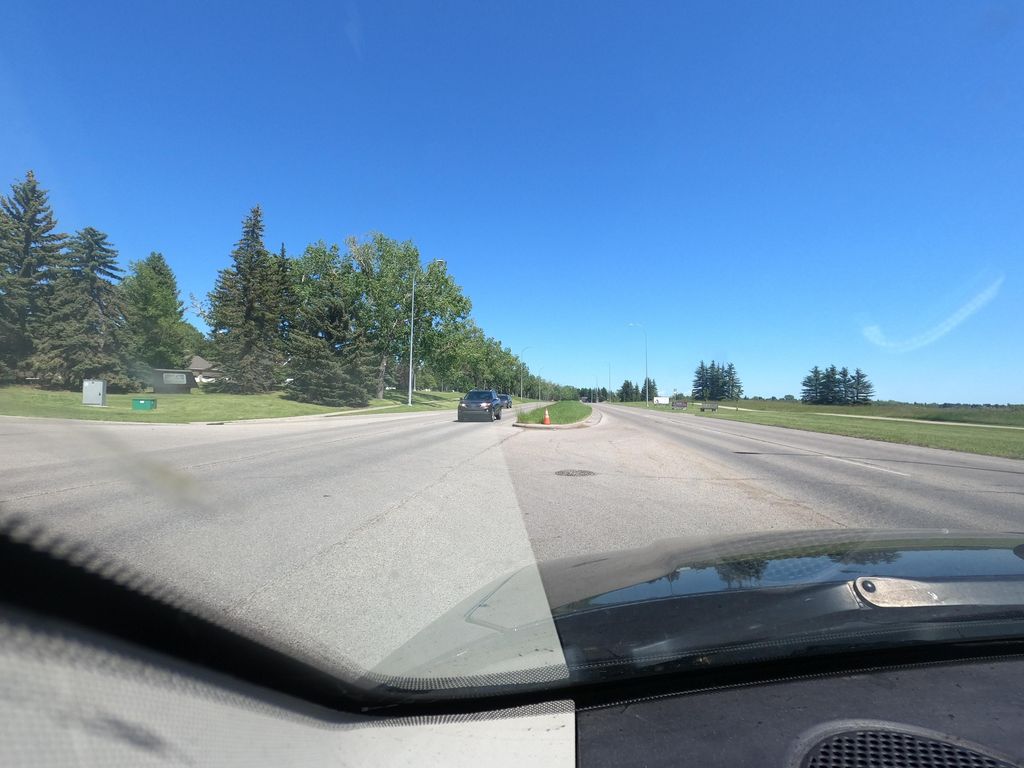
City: calgary